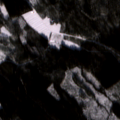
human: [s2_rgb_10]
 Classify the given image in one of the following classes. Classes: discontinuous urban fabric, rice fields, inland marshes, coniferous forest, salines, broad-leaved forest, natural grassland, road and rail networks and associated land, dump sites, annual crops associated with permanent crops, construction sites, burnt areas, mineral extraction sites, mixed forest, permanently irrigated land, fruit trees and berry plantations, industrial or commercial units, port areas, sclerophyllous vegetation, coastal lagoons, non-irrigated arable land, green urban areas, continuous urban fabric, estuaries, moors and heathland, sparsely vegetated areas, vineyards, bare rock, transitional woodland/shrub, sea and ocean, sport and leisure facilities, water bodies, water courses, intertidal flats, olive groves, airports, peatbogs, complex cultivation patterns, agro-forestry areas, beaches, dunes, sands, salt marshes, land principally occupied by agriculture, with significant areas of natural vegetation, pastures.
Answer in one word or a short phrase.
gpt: coniferous forest, mixed forest, transitional woodland/shrub